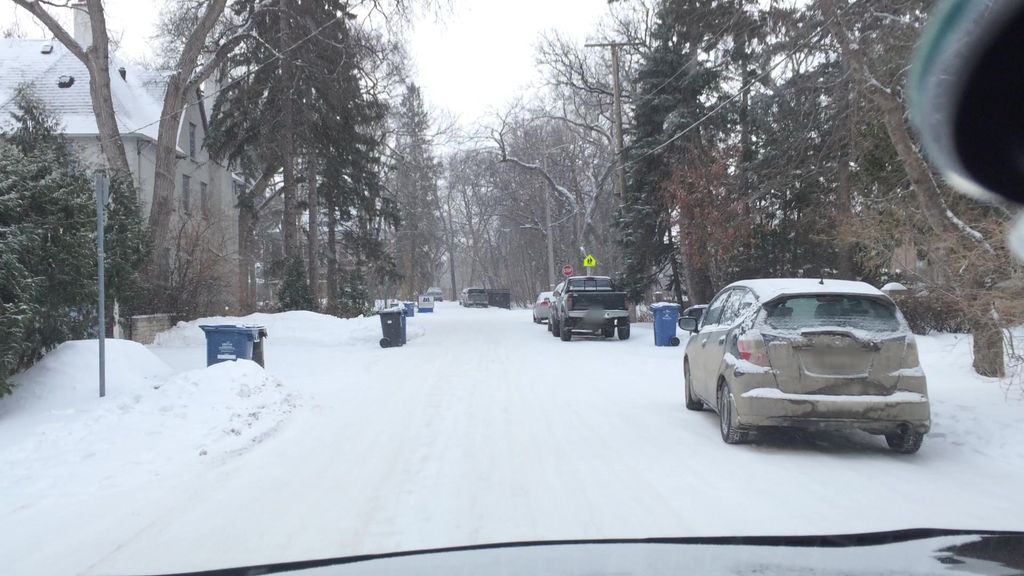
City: winnipeg